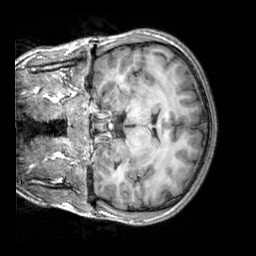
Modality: T1w
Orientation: coronal
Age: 20
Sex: male
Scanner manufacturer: siemens
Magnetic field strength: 3 T
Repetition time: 2.3 s
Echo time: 0.00303 s